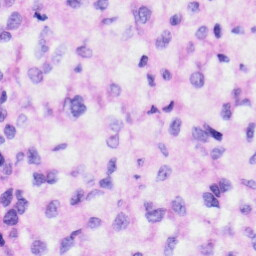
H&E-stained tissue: Liver